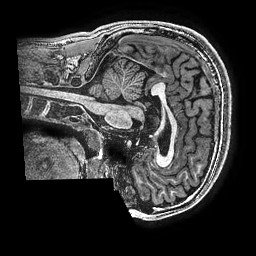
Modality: T1w
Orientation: sagittal
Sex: male
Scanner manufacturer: ge
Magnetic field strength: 3 T
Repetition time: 0.007644 s
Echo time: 0.003468 s